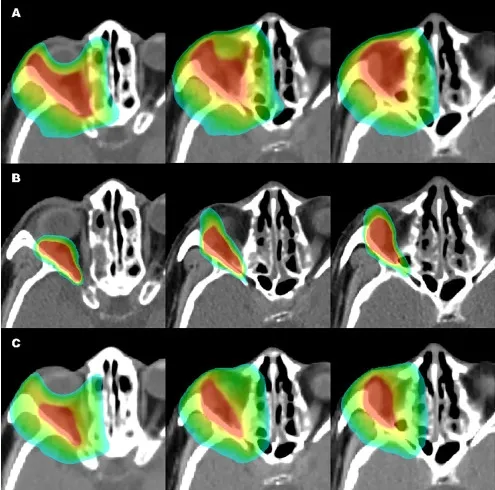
Percentages Dose and Concrete dose Distribution of TOMO, Gamma Knife and Rigid Fusion TOMO and Gamma Knife.
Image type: radiology (pet)